Interaction volume radius: 5 \u00c5
Interaction volume height: 15 \u00c5
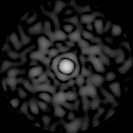
Disorder parameter: 0.8566